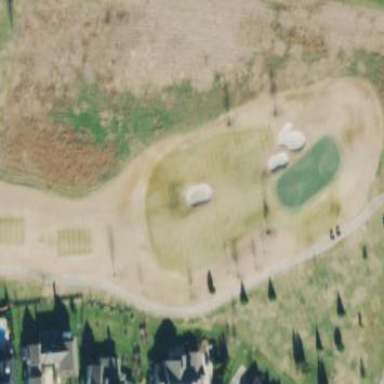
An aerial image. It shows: Golf rough area.